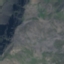
Label: HerbaceousVegetation